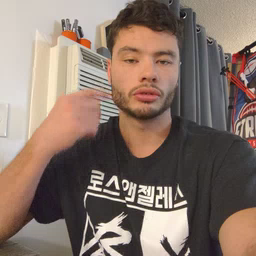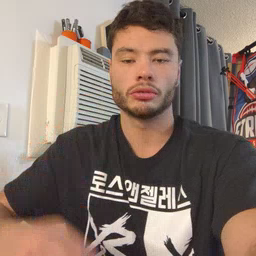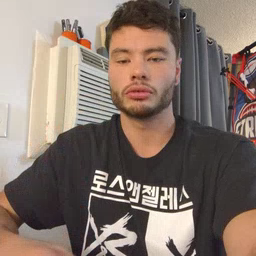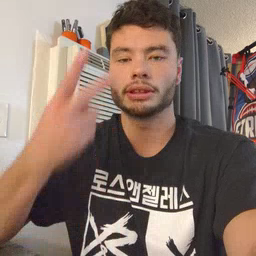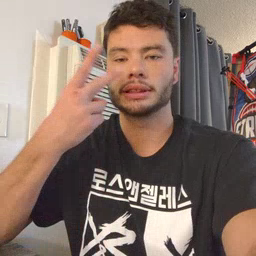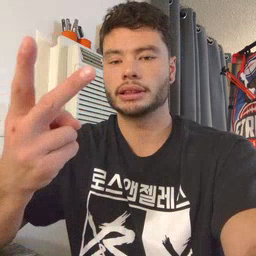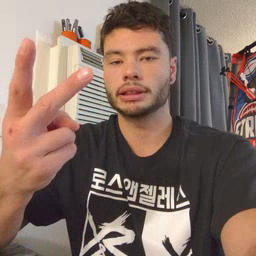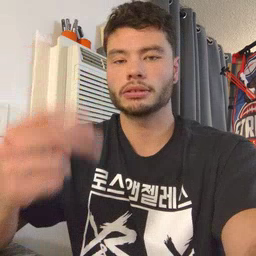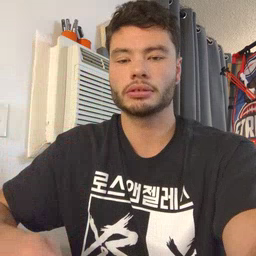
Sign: see